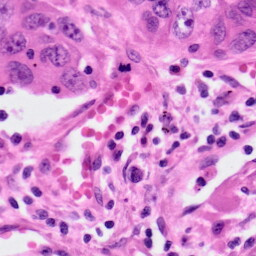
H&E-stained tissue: Lung